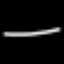
Label: line